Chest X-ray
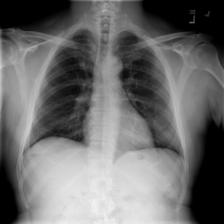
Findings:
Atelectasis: negative
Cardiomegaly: negative
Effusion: negative
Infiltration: negative
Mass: negative
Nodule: negative
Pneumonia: negative
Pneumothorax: negative
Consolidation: negative
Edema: negative
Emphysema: negative
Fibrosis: negative
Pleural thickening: negative
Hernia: negative